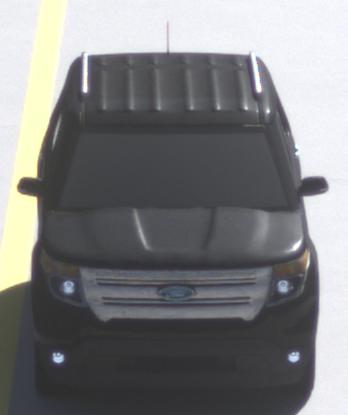
Make: Ford
Model: Explorer
Detailed model: Gen. 5
Model produced from: 2010
Model produced until: 2019
Doors: 5
Color: black
Road condition: dry road
Daytime: morning or afternoon
Contrast: high contrast